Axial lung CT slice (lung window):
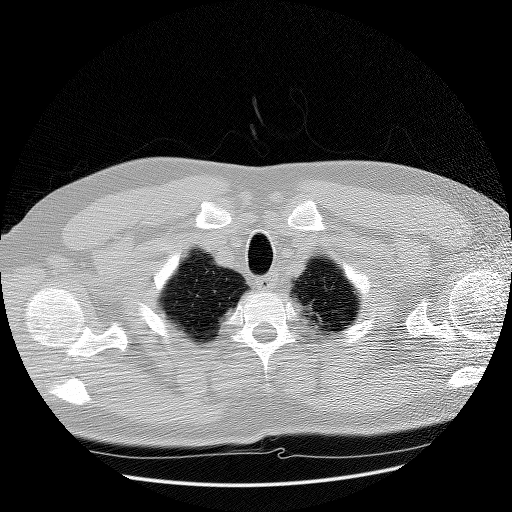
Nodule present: no